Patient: sex F, age 48
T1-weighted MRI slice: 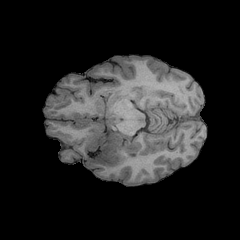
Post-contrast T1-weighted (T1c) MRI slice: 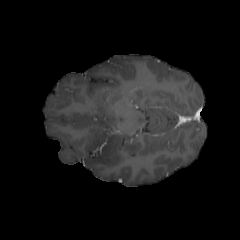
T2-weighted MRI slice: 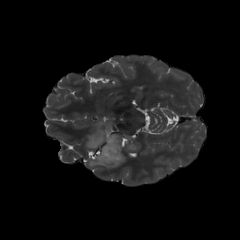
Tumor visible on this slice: yes
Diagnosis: Astrocytoma, IDH-mutant
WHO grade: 2